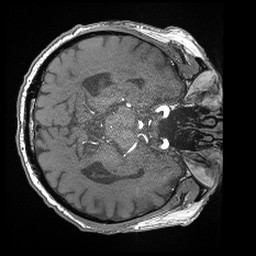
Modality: angio
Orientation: axial
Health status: ill
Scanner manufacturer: siemens
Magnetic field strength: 3 T
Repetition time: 0.02 s
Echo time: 0.0033 s